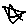
Label: star